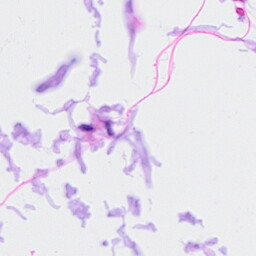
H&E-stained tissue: Ovarian